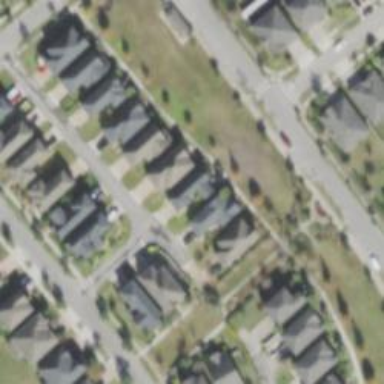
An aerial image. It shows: Residential road.